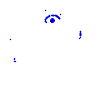
Particle: electron